Question: I'm creating a UITableViewCell which contain a image which fills the whole cell. i've created then created a sublayer on top of this image which is suppose to fill the whole image. However the issue is it isnt.
First i've set the height of the cell dynamic like this:
'''
func tableView(tableView: UITableView!, heightForRowAtIndexPath indexPath: NSIndexPath!) -> CGFloat {
return (self.view.frame.height-40)/3;
}
'''
Then i've set the layer like this in the cell subclass in awakeFromNib
'''
var imgOverlay: CALayer = CALayer()
imgOverlay.backgroundColor = UIColor(red: 0, green: 0, blue: 0, alpha: 0.4).CGColor
imgOverlay.frame = backgroundImage.bounds
backgroundImage.layer.addSublayer(imgOverlay)
'''
The result is this. here your can see that the layer does not cover the whole image?

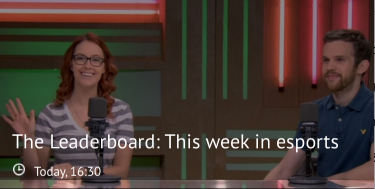
Answer: Your cell can be resized by UITableView many times during cell's lifecycle. In that case you need to reflect those changes by yourself. Override cell's '-setFrame' like this:
'''
- (void)setFrame:(CGRect)frame
{
[super setFrame:frame];
self.imgOverlay.frame = self.bounds;
[self setNeedsDisplay];
}
'''